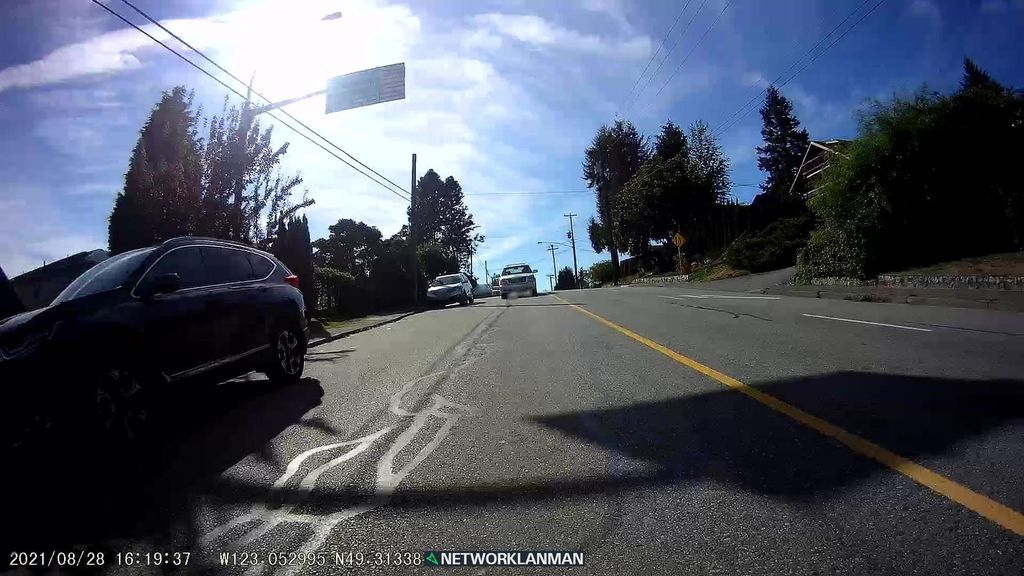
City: vancouver